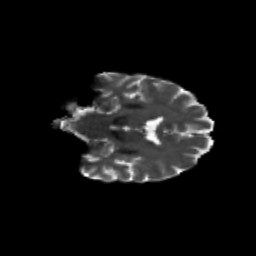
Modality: T2w
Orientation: coronal
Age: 69
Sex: male
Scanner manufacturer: siemens
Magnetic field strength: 3 T
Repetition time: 4.71 s
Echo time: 0.0906 s